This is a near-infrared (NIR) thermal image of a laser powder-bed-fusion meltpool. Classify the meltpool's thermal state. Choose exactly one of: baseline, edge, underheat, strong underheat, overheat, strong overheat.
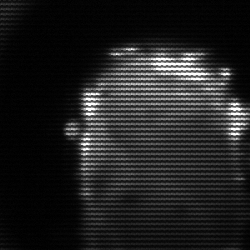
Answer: baseline